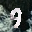
Label: 9